Question: I need to create an edit text which contains some text relevant to that text box. How to do that. Although there are some ways through HTML. But I have no clue how to do that in android. Can any body suggest me something for that. For clear view I am providing sample shot of my requirement.
Any help will appreciated
.....
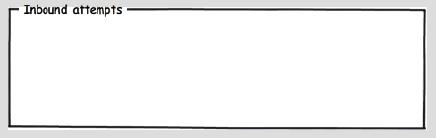
Answer: You can achieve somethin like that by doing this way,
'''
<RelativeLayout android:layout_width="fill_parent"
android:id="@+id/myLayout1" android:layout_height="wrap_content">
<EditText android:text="EditText" android:id="@+id/editText1" android:layout_marginTop="5dp"
android:layout_width="fill_parent" android:layout_height="wrap_content">
</EditText>
<TextView android:text="TextView" android:id="@+id/textView3" android:layout_marginLeft="10dp" android:textColor="#000000" android:background="#FFFFFF"
android:layout_width="wrap_content" android:layout_height="wrap_content">
</TextView>
</RelativeLayout>
'''